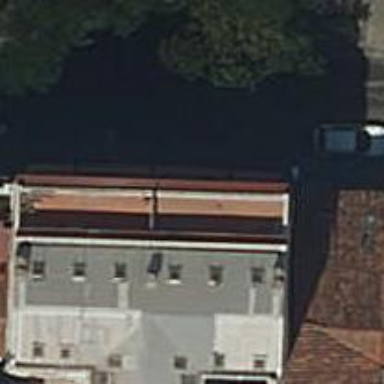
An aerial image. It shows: Car repair shop.